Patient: sex M, age 32
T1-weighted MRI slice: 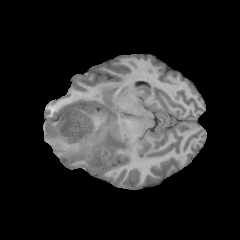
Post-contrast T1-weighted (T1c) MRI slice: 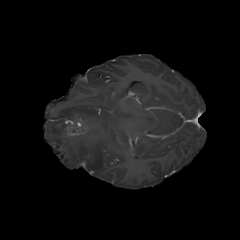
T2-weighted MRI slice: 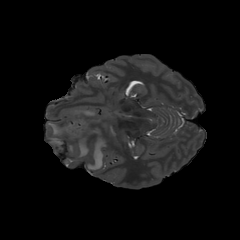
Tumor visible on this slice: yes
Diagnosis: Glioblastoma, IDH-wildtype
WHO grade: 4